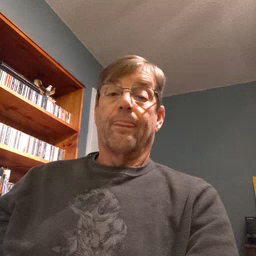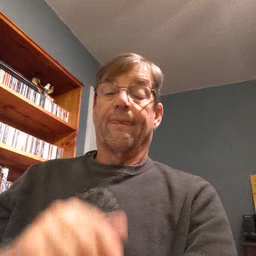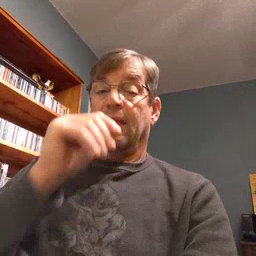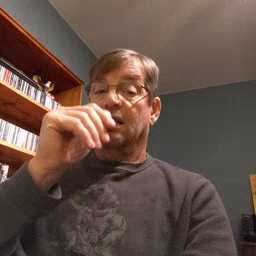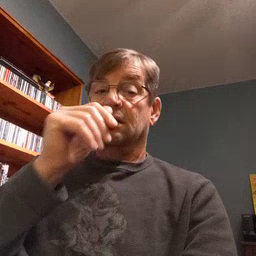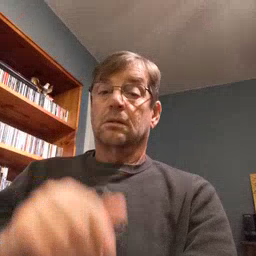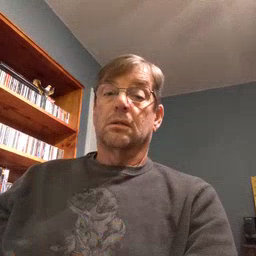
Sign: nuts